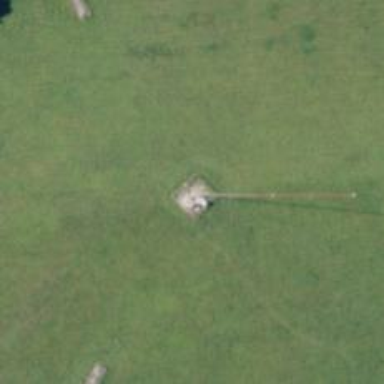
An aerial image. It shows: Communication mast tower.